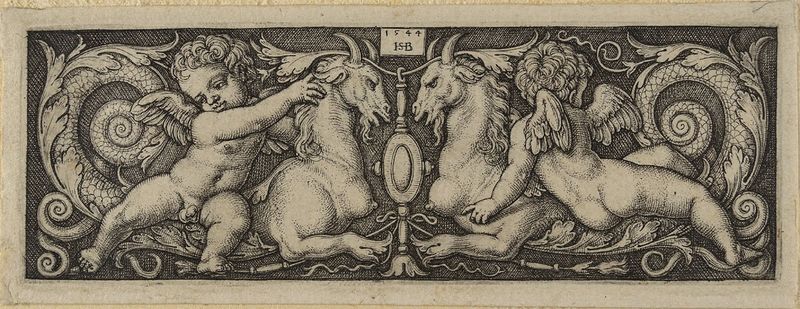
Titel: Querfüllung
Künstler: Hans Sebald Beham
Standort: Hamburg
Institution: Museum für Kunst und Gewerbe Hamburg
Schlagwörter: renaissance, papier, grafik, graphik, ornamente, fotografie, photographie, druckgraphik, druckgrafik, stich, gestalten, mischwesen, fabelwesen, putten, kupferstich, ungeheuer, amoretten, monster, fabeltier, fabeltiere, zwitterwesen, monstrum, reproduktionen, druckerzeugnisse, ornamentstich, füllung, chimäre